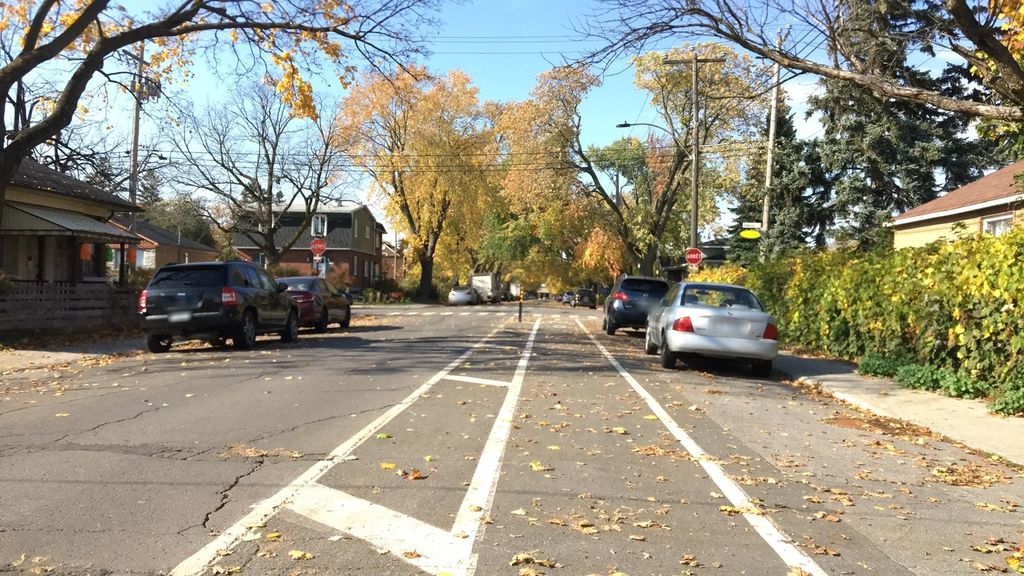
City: montreal